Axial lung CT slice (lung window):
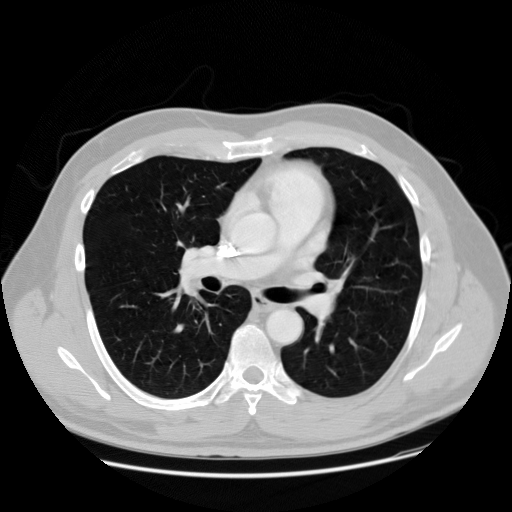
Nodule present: no